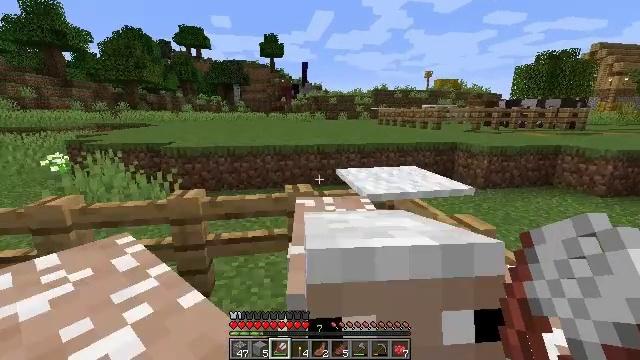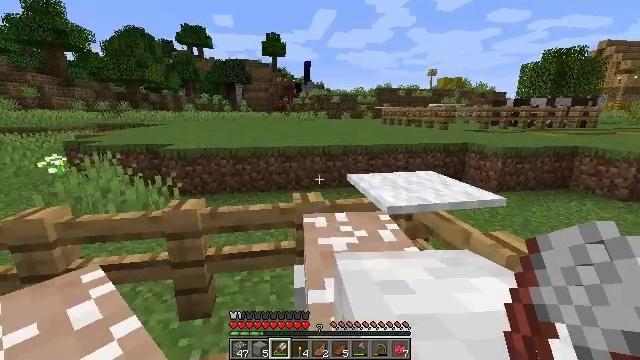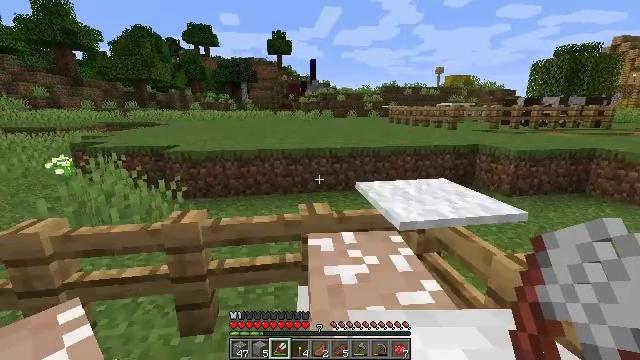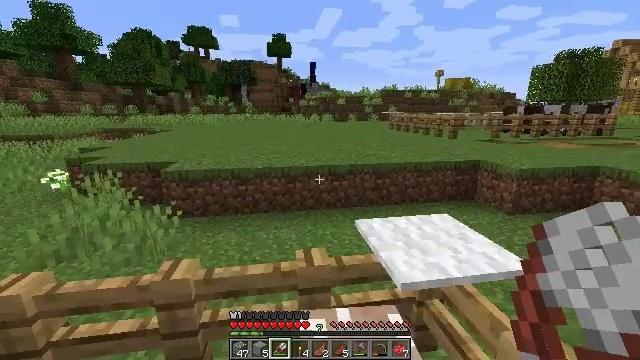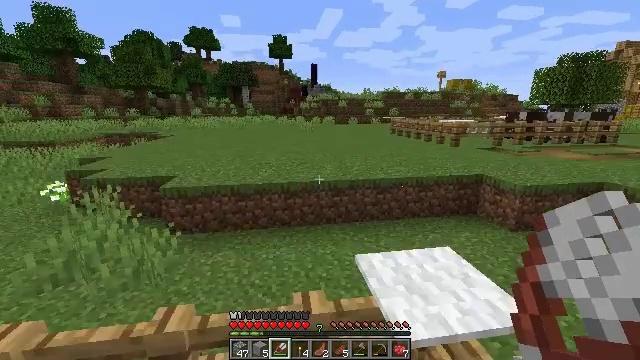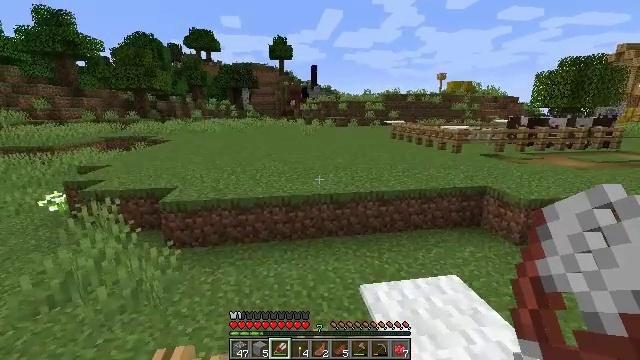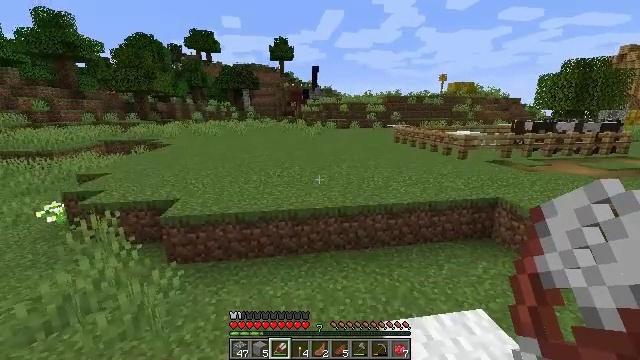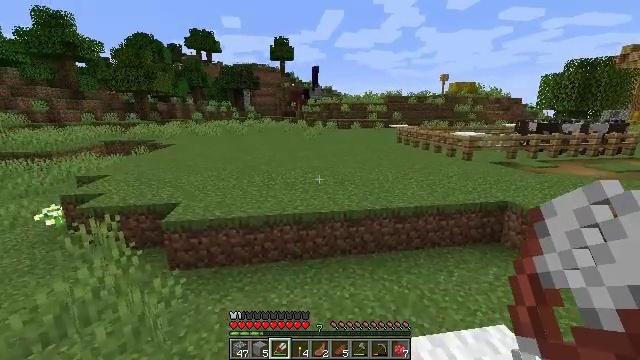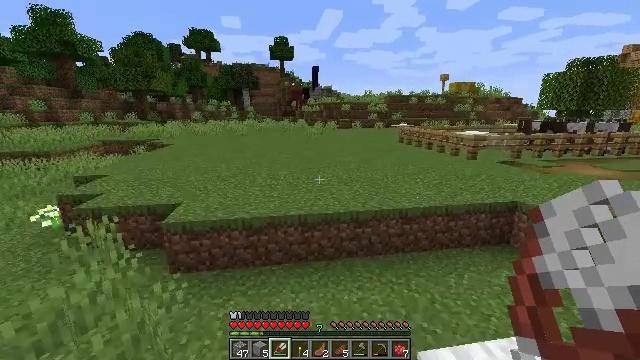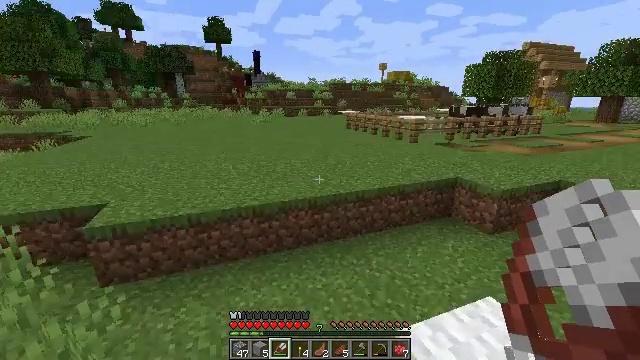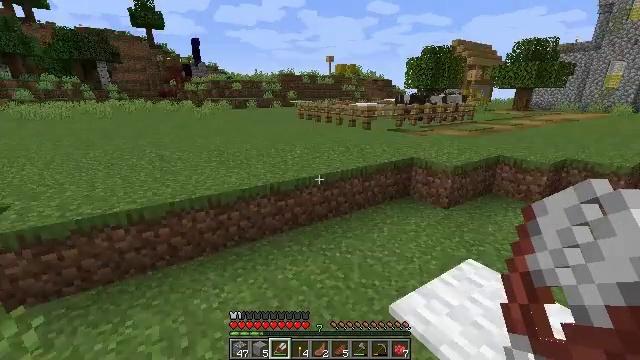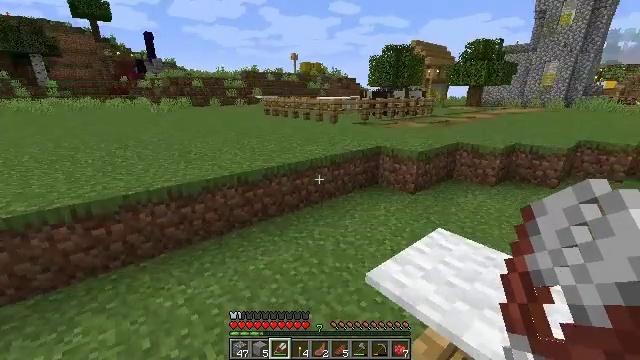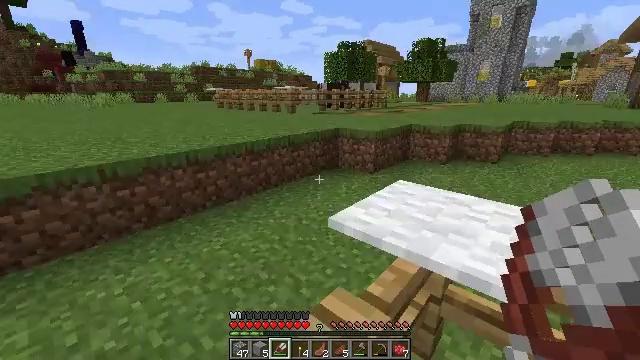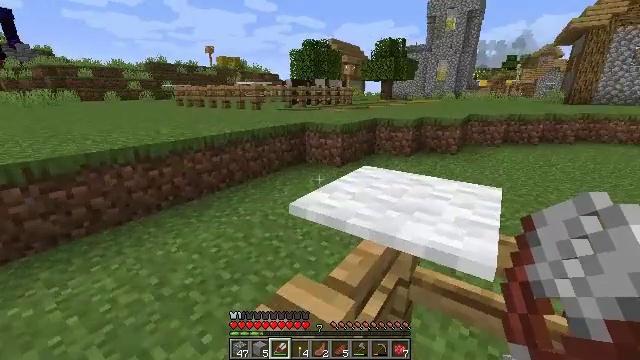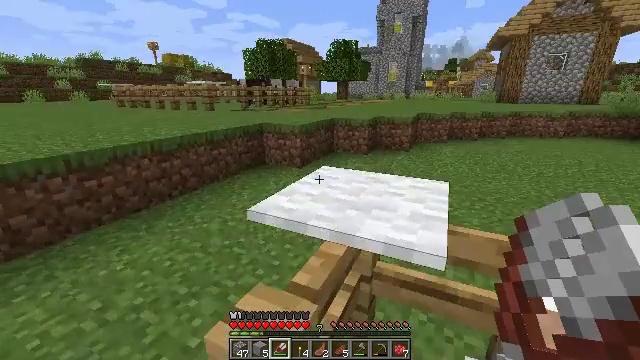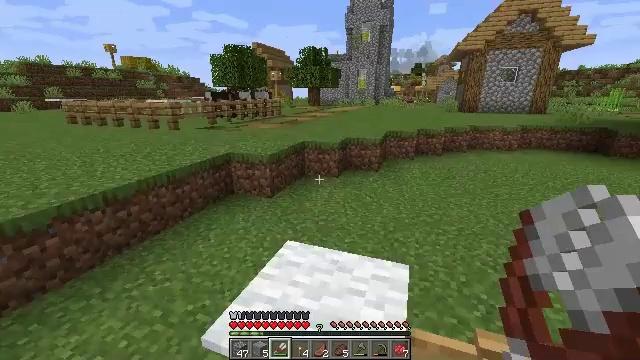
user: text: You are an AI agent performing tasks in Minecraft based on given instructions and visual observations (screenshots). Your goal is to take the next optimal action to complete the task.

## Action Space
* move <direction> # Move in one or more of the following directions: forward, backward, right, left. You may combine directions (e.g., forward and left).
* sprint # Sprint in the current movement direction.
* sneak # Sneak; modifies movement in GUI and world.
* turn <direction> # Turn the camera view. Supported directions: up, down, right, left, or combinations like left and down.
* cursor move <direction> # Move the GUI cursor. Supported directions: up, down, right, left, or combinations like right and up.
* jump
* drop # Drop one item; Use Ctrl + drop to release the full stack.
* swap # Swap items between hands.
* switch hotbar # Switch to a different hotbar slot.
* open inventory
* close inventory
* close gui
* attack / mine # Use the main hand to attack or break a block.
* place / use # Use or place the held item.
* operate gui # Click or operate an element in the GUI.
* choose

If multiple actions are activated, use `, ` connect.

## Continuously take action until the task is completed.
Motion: motion action
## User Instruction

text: Use iron ingots to craft an iron door.
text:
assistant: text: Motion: move forward
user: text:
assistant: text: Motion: move forward, turn left, jump
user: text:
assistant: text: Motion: move forward, jump
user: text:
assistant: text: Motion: move forward, jump
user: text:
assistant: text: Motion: move forward, jump
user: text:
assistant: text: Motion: move forward, jump
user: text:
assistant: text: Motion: move forward, jump
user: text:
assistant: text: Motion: move forward, jump
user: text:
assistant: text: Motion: move forward, turn right and down, jump
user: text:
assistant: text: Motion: move forward, turn right and down, jump
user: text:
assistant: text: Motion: move forward, turn right, jump
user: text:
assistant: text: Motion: move forward, turn right, jump
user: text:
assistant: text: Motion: move forward, turn right, jump
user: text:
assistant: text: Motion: move forward, turn right, jump
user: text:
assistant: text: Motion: move forward, turn right, jump
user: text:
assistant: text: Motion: move forward, jump
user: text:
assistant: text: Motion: move forward, turn right, jump
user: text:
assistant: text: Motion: move forward, jump
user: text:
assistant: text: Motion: move forward, jump
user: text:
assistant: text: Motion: move forward, jump
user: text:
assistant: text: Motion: move forward, jump
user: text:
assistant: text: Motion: move forward, jump
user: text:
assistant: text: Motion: move forward, jump
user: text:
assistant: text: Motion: move forward, jump
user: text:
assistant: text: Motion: move forward, jump
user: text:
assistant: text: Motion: move forward, jump
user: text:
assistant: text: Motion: move forward, jump
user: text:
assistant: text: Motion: move forward, jump
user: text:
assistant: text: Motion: move forward, turn right, jump
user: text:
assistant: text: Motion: move forward, turn right, jump